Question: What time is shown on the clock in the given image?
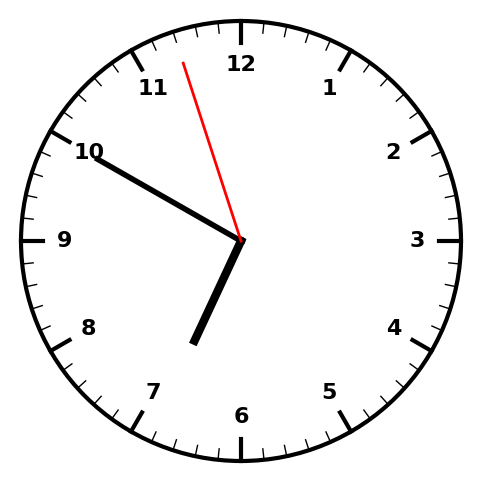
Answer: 06:49:57